Question: so there is a big trouble in my script : I have done an array with numpy with contains x,y and z coordinates of some points. some of these points have negative coordinates (for x and/or y and/or z). And for reasons I don't understand, when I use the function scatter from matplotlib, it plots all points with positives coordinates (it means that if a coordinate is negative, it will be plotted as positive...):

So my question is simple : why does it do that, and how to plot points with negatives coordinates properly ?
Here is my code in 2 parts :
'''
#!/usr/bin/python
# -*- coding: utf-8 -*-
import Tkinter
from matplotlib.backends.backend_tkagg import FigureCanvasTkAgg
from matplotlib.figure import Figure
import numpy as np
import os
import subprocess
import Parse_Gro
class windowsTk(Tkinter.Tk):
def __init__(self,parent):
Tkinter.Tk.__init__(self,parent)
self.parent = parent
self.f = Figure(figsize=(6, 6), dpi=100)
self.canevas = FigureCanvasTkAgg(self.f, master=self)
self.subplota= self.f.add_subplot(111)
self.RotateMatY= np.matrix([[np.cos(0.2*np.pi),0,np.sin(0.2*np.pi)],[0,1,0],[-np.sin(0.2*np.pi),0,np.cos(0.2*np.pi)]])
self.RotateMatZ= np.matrix([[np.cos(0.2*np.pi),-np.sin(0.2*np.pi),0],[np.sin(0.2*np.pi),np.cos(0.2*np.pi),0],[0,0,1]])
self.matrice=Parse_Gro.get_Coordinates()
self.initialize()
def initialize(self):
self.grid()
self.canevas.get_tk_widget().grid(column=0,row=0,columnspan=3)
button1 = Tkinter.Button(self,text=u"Rotate Right",command=self.ClickonRight)
button1.grid(column=2,row=2)
button2 = Tkinter.Button(self,text=u"Rotate Left",command=self.ClickonLeft)
button2.grid(column=0,row=2)
button3 = Tkinter.Button(self,text=u"Rotate Up",command=self.ClickonUp)
button3.grid(column=1,row=1)
button4 = Tkinter.Button(self,text=u"Rotate Down",command=self.ClickonDown)
button4.grid(column=1,row=3)
#Sort according to X coordinate (first column)
#self.matrice=np.sort(self.matrice, axis=0)
#Scatter Plot Test
self.subplota.scatter(self.matrice[:,1],self.matrice[:,2],c=self.matrice[:,0],s=self.matrice[:,0]*100)
def ClickonRight(self):
print"Right Rotation"
def ClickonLeft(self):
print"Left Rotation"
def ClickonUp(self):
print"Up Rotation"
def ClickonDown(self):
print"Down Rotation"
if __name__ == "__main__":
app = windowsTk(None)
app.title('Visualisation 3D Proteine')
app.mainloop()
'''
here is the second part of the code in an other 'file.py':
'''
#!/usr/bin/env python
# -*- coding: utf-8 -*-
import os
import subprocess
import numpy as np
def get_Coordinates():
path = raw_input("Enter a Path to your PDB file: ")
#Path Example :/home/yoann
os.chdir(path)
filename = raw_input("Enter the name of your PDB file: ")
#Filename Example : 5f4c.pdb
bashCommand = "gmx editconf -f {:s} -o output.gro -center 0 0 0 -aligncenter 0 0 0".format(filename)
process = subprocess.Popen(bashCommand.split(), stdout=subprocess.PIPE)
output = process.communicate()[0]
ListX=[]
ListY=[]
ListZ=[]
with open("/home/yoann/output.gro","r") as file:
lines = file.readlines()
for line in lines[2👎]:
ListX.append(float(line[22:28]))
ListY.append(float(line[30:36]))
ListZ.append(float(line[38:44]))
matrixCoord=np.column_stack([ListX,ListY,ListZ])
return matrixCoord
'''
Here I put an example of the content of the File red by the function get_Coordinate() :
'''
PUTATIVE CYTOPLASMIC PROTEIN
1637
1MET N 1 1.206 1.701 1.641
1MET CA 2 1.077 1.663 1.575
2ASN C 11 0.687 1.503 1.675
2ASN O 12 0.688 1.495 1.550
'''
Here I put what should show the program :
Cheers !
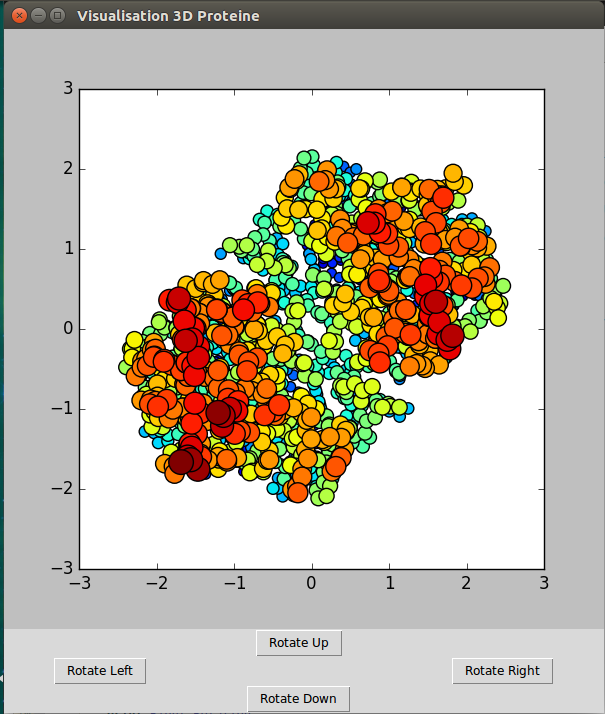
Answer: Sorry since I put this message I try run again my scripts and for reasons I still don't get it works ! And the capture I put at the beginning of my message is the good one. I think maybe it's a problem of reloading new datas in python, Maybe I should have restart a session to get those things right...
So, If anybody have the same problem I would advise to restart your python session (maybe restart your computer also). This is what I have done, and it works for me.
Scripts here are free to use, just be nice and put a little note in your README or in your sources to say that they are from me (Yoann PAGEAUD) ;) !
Thank you all! Cheers!